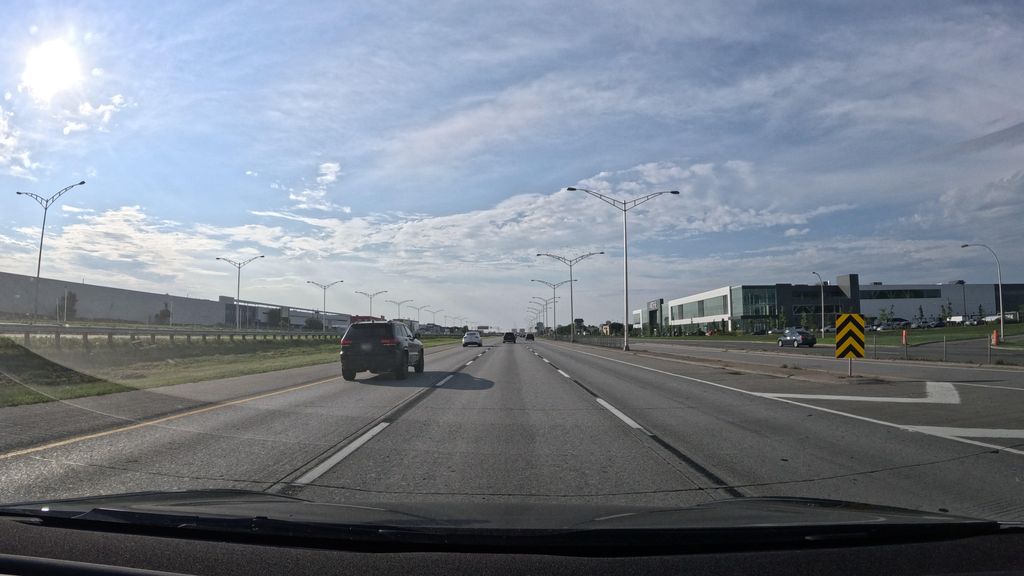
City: montreal